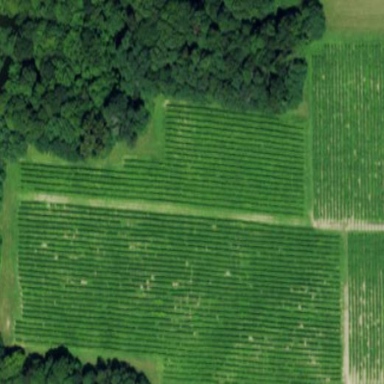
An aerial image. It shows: Farmland with grapes as the main crop.